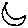
Label: moon